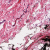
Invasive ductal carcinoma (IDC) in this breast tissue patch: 0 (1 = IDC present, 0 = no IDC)